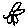
Label: flower